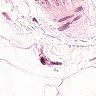
Metastatic tissue present: no